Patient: sex M, age 64
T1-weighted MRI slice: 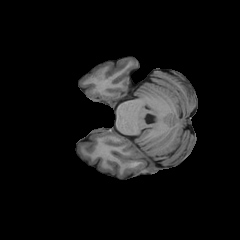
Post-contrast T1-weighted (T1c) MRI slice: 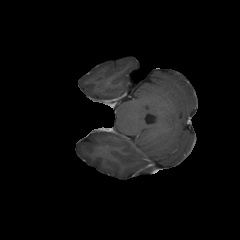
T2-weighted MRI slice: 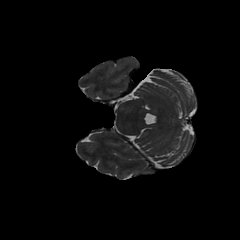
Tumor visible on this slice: no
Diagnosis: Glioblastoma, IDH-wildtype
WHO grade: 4